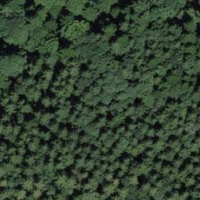
EUNIS habitat code: 43
Species observed at this site:
Lamium galeobdolon